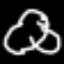
Label: frog